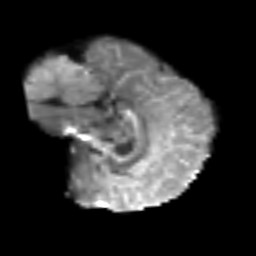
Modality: T2w
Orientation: sagittal
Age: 39
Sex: female
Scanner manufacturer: siemens
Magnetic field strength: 3 T
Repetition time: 6.1 s
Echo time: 0.101 s